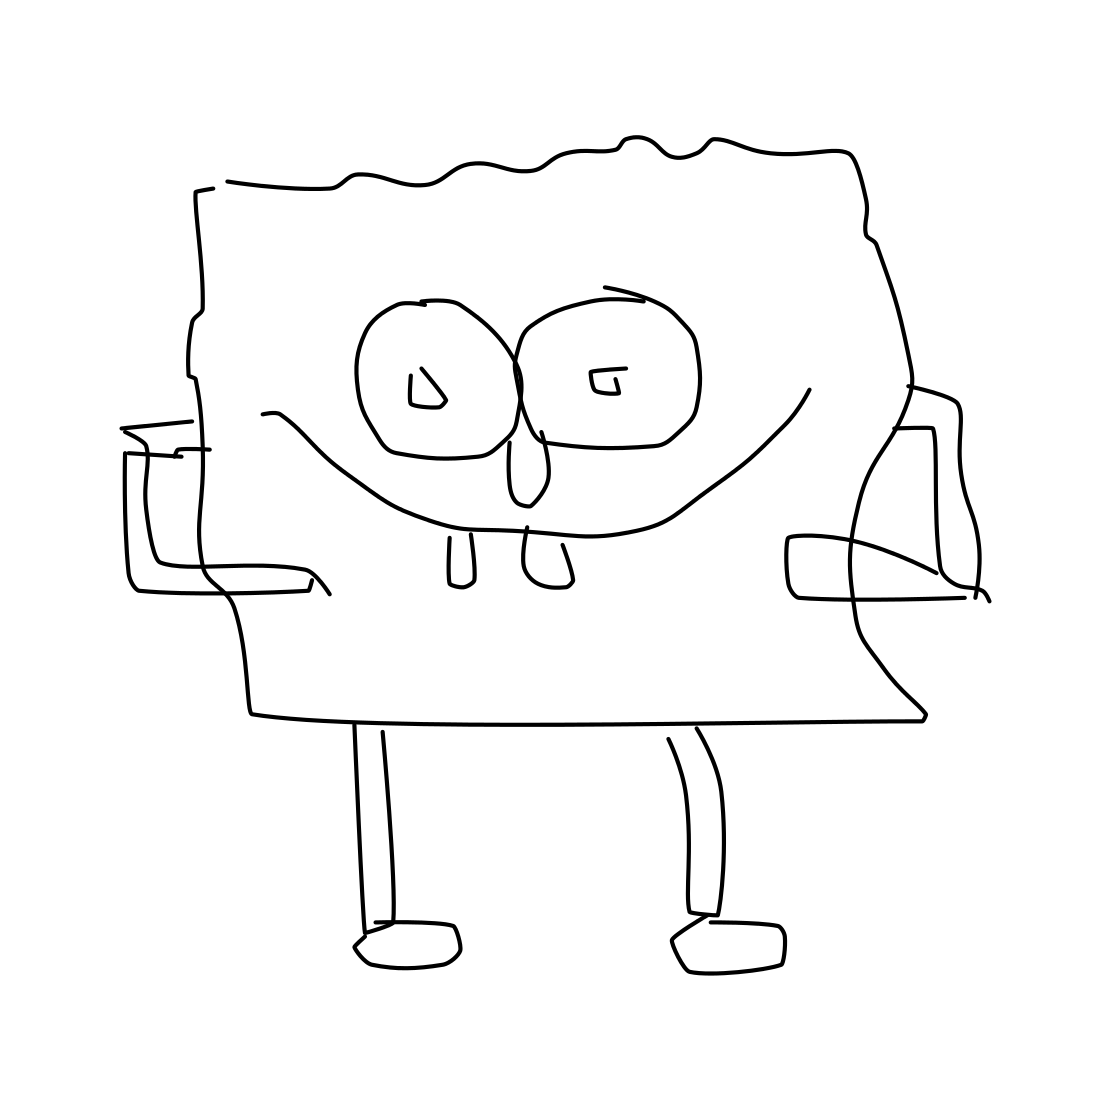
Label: sponge bob